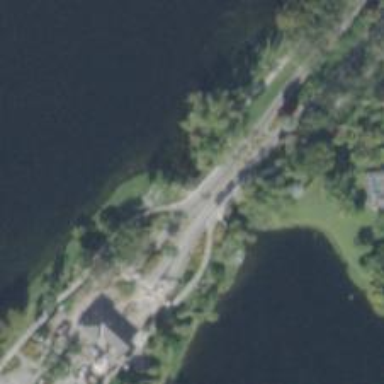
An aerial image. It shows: Footway bridge.